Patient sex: F
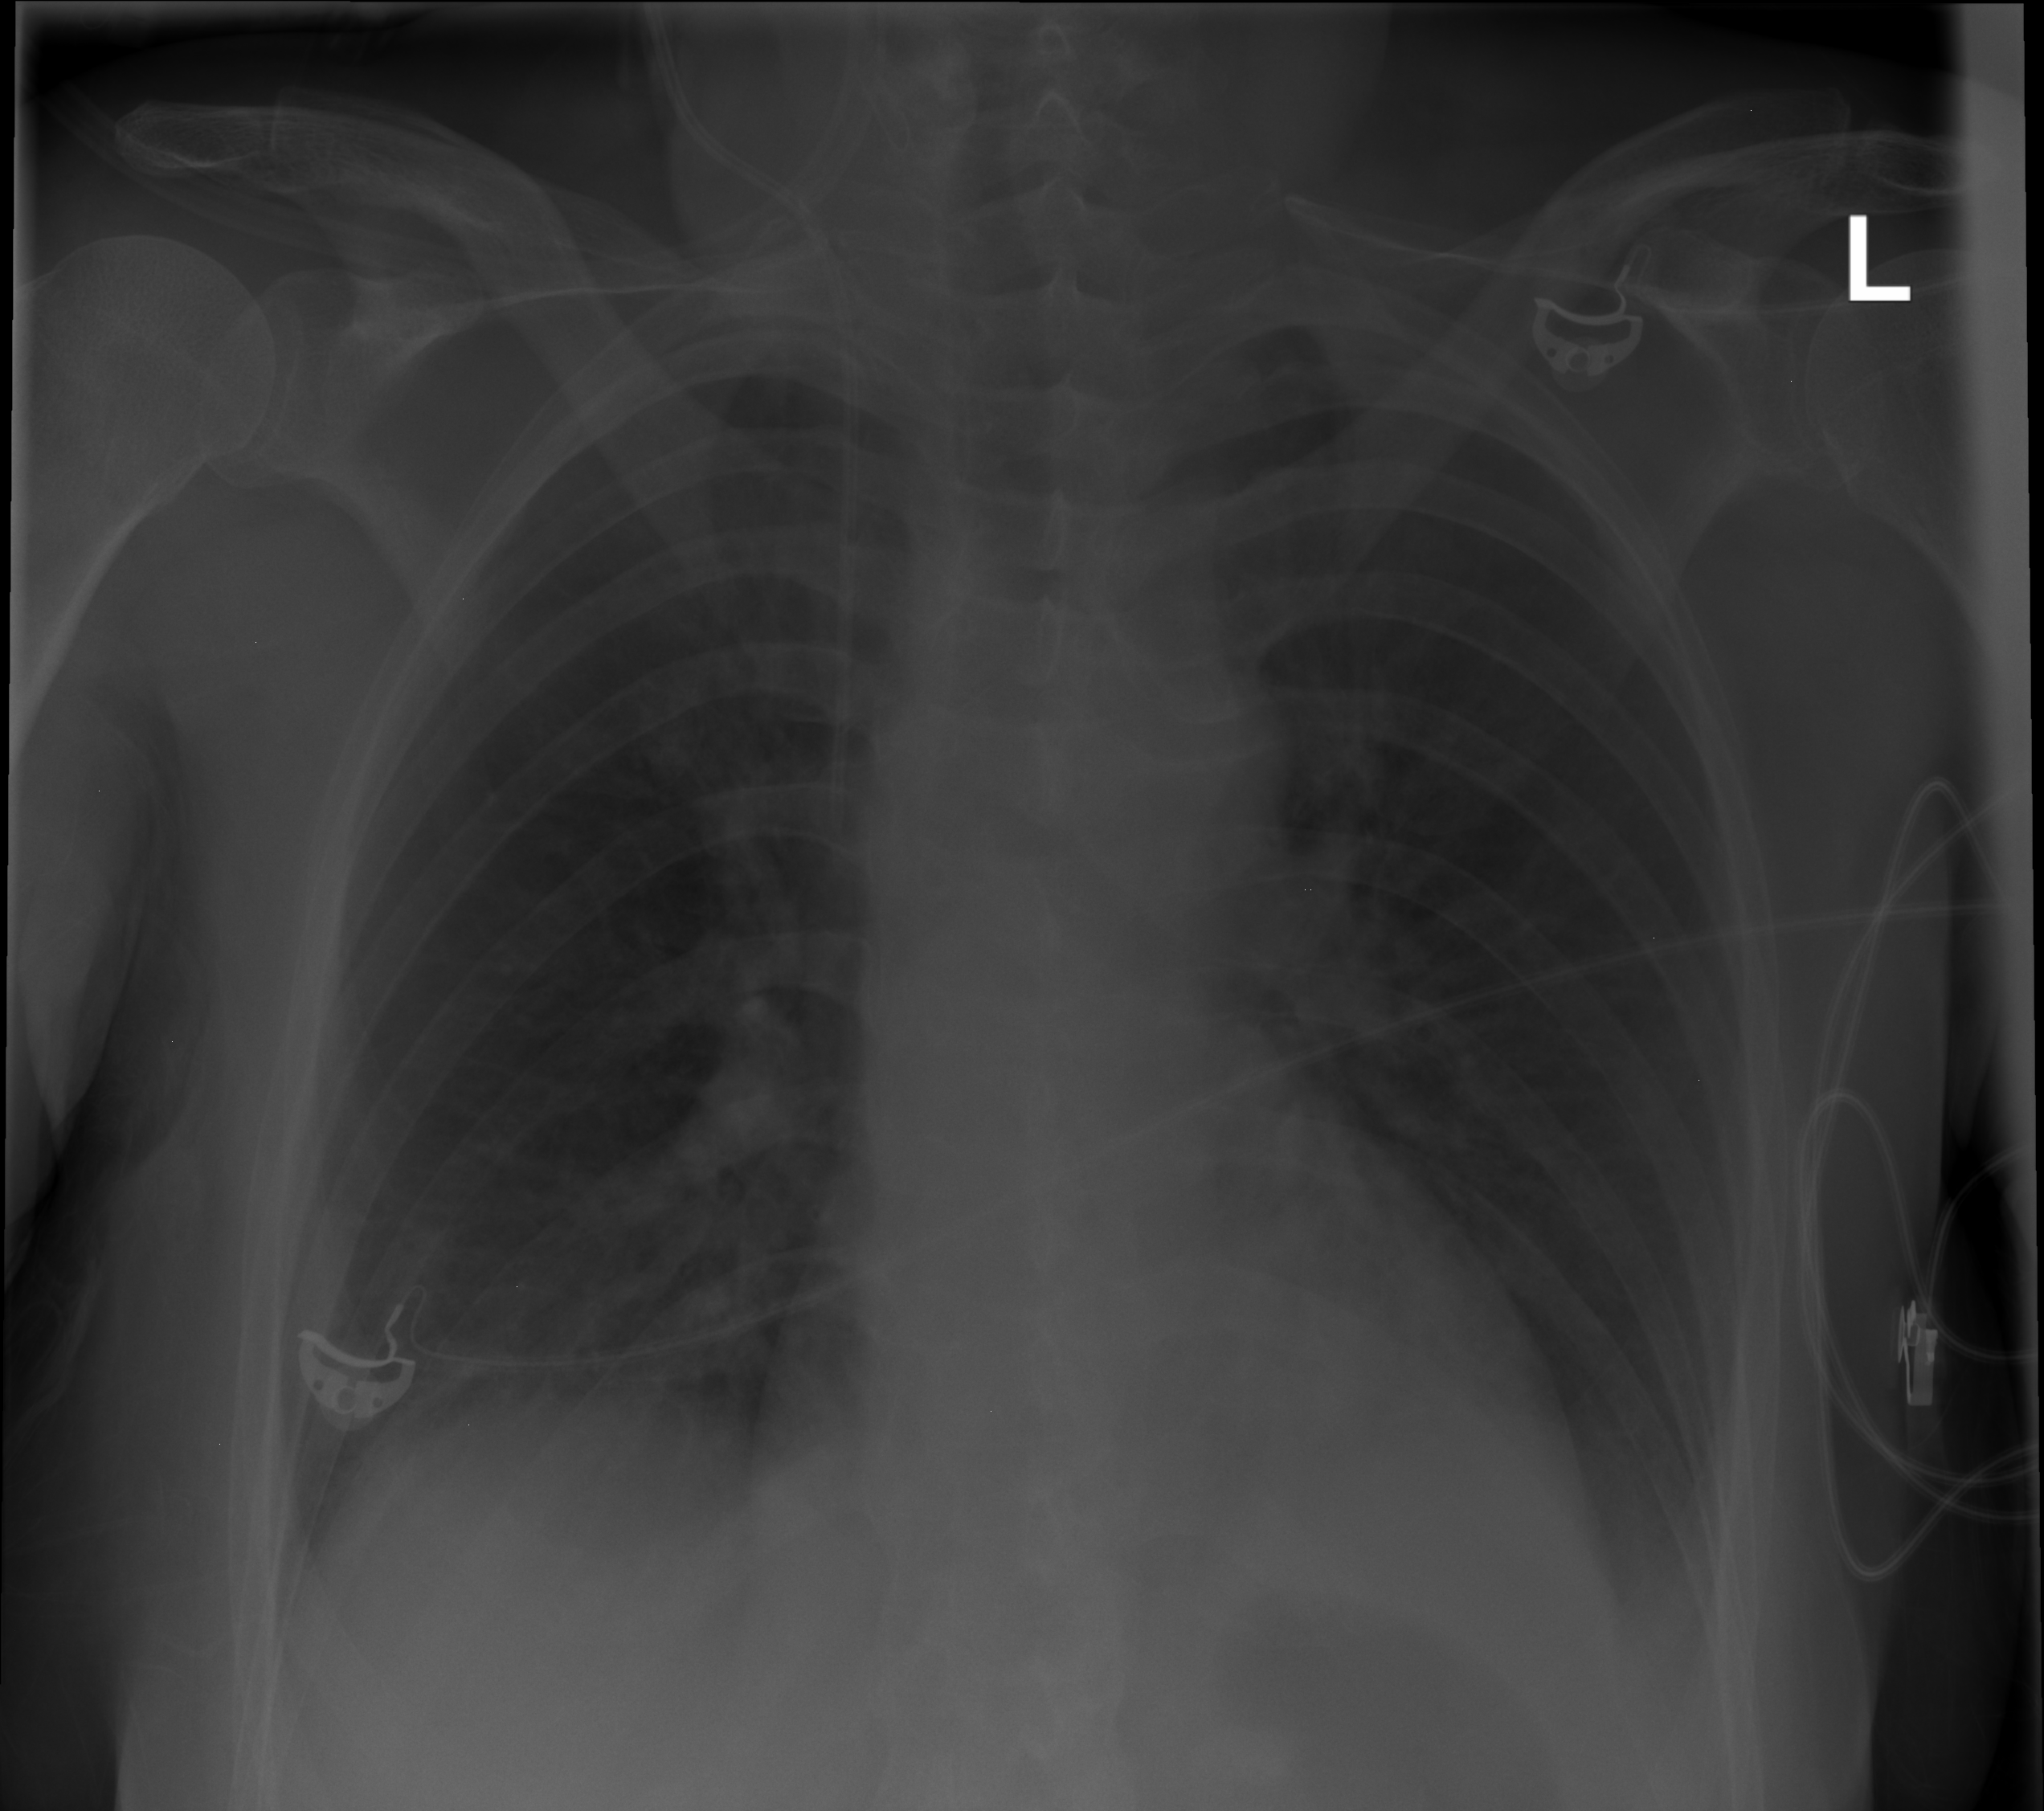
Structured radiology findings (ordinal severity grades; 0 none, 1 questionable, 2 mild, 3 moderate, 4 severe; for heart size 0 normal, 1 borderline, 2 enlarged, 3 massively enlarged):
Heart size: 2
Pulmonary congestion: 1
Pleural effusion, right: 1
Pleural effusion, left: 1
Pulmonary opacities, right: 0
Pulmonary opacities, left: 0
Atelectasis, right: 0
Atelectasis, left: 0